Aerial crown-view tile of a tropical tree (Barro Colorado Island, Panama), acquired 20241014:
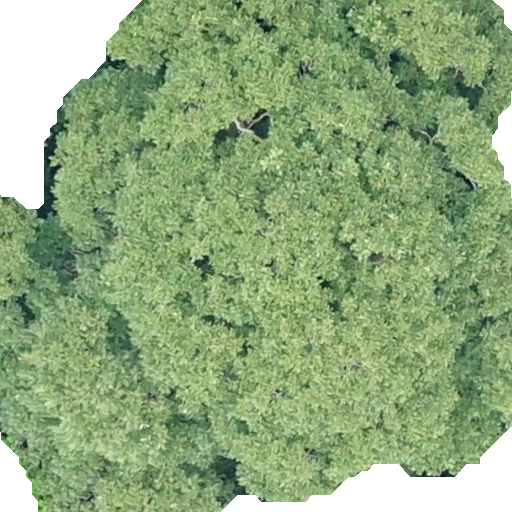
Species: Dipteryx oleifera
GBIF accepted scientific name: Dipteryx oleifera
Crown area: 419.988 m²